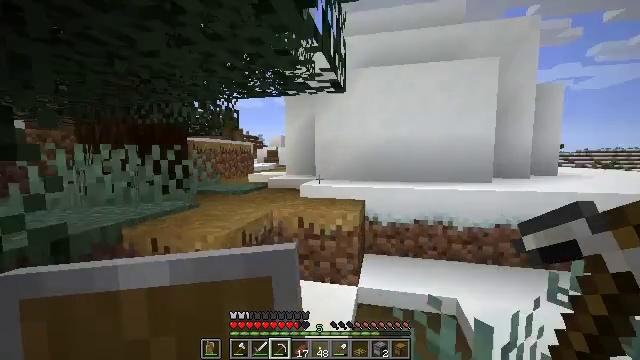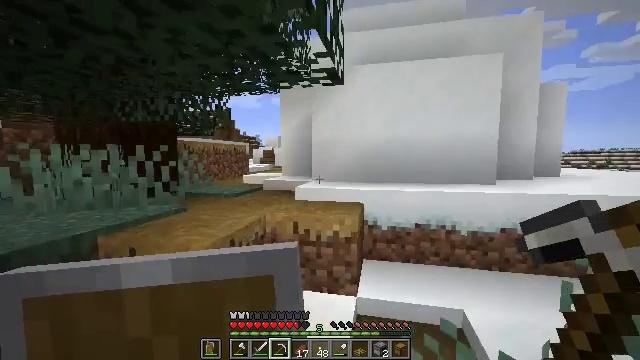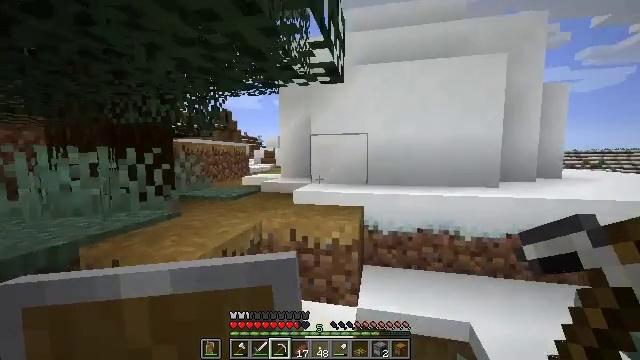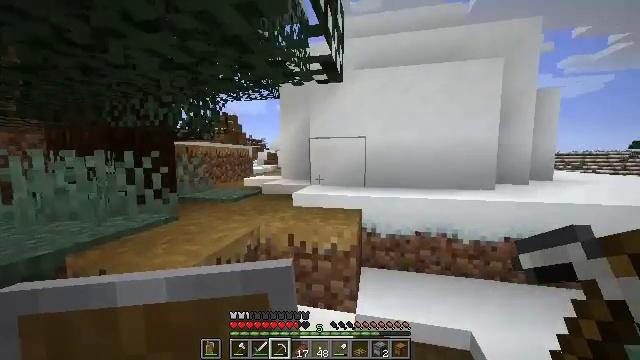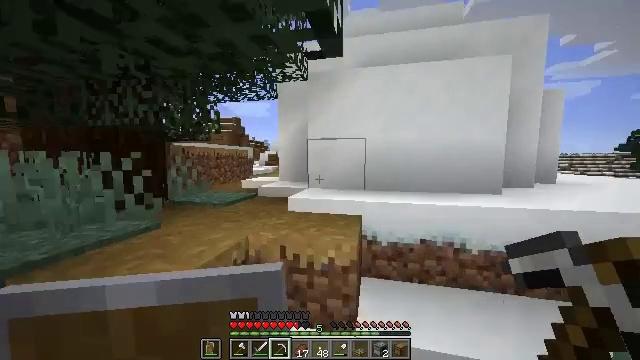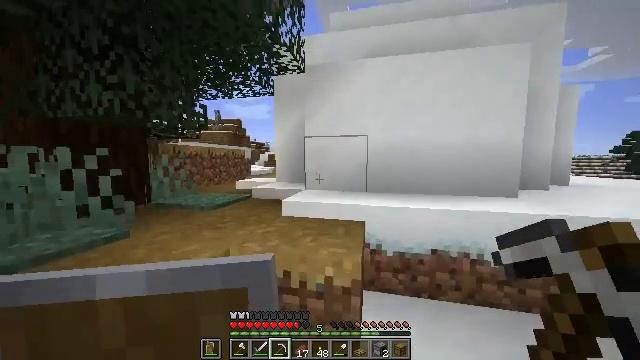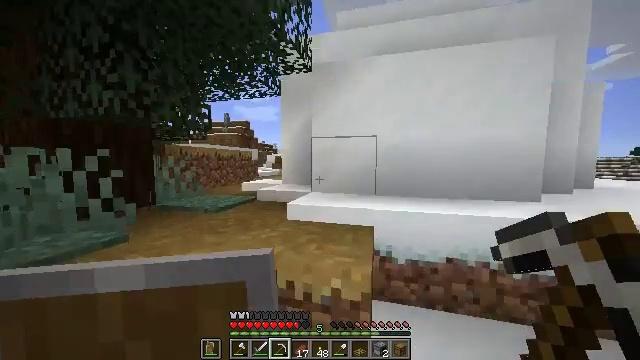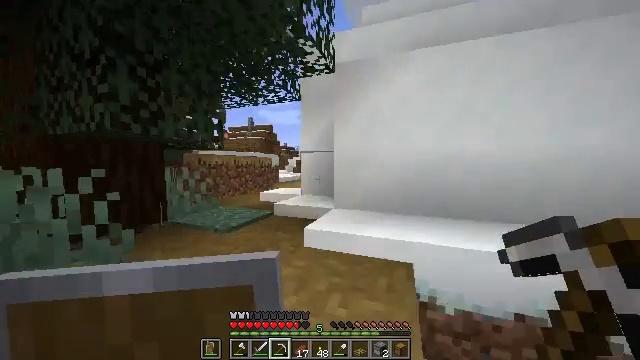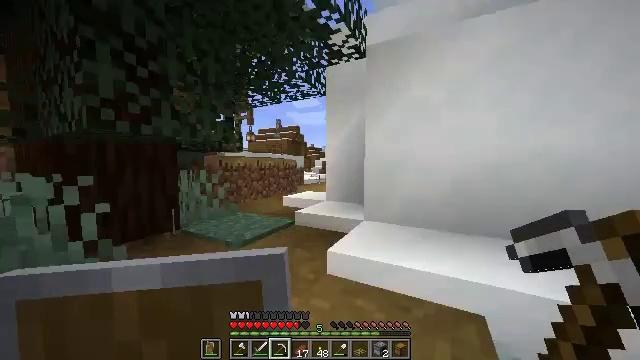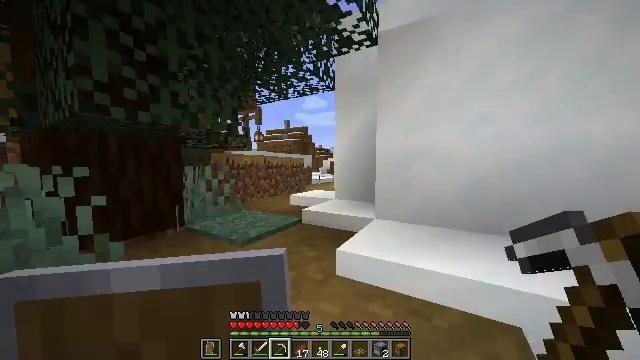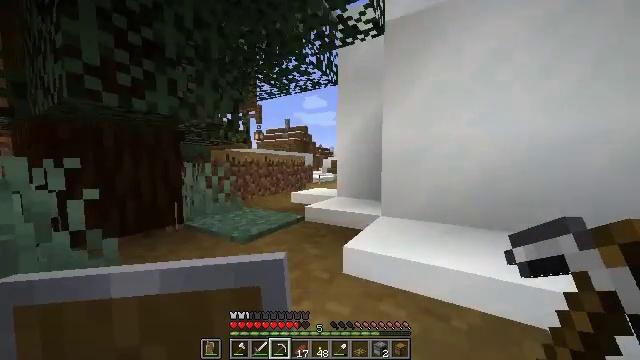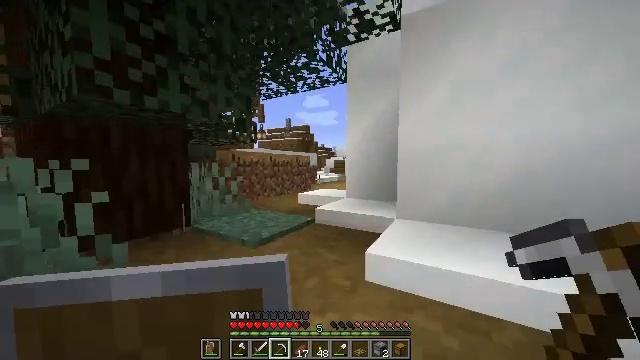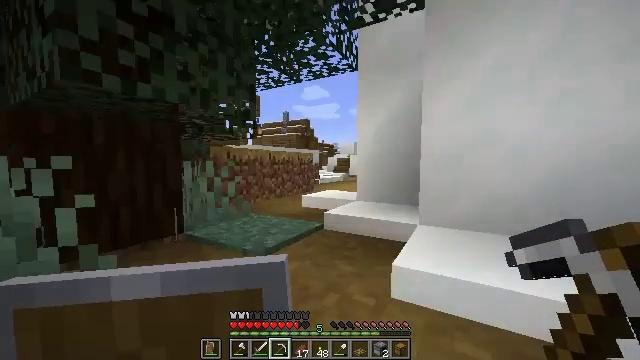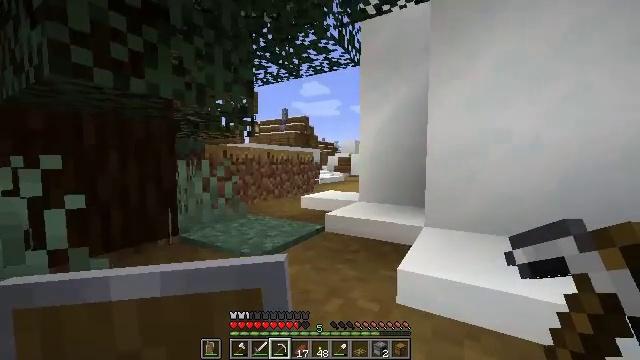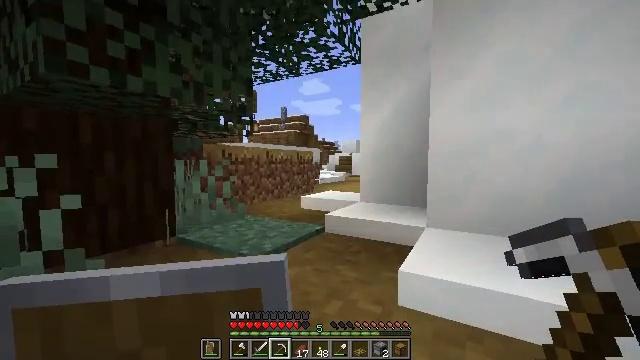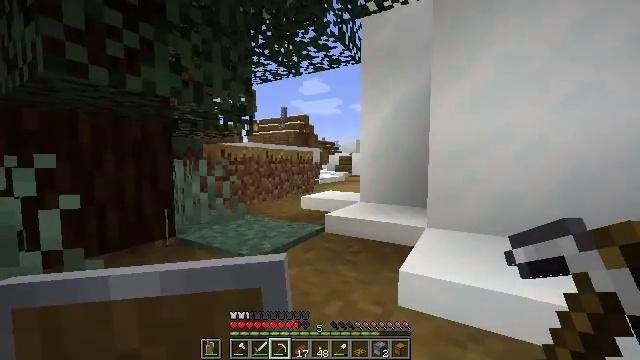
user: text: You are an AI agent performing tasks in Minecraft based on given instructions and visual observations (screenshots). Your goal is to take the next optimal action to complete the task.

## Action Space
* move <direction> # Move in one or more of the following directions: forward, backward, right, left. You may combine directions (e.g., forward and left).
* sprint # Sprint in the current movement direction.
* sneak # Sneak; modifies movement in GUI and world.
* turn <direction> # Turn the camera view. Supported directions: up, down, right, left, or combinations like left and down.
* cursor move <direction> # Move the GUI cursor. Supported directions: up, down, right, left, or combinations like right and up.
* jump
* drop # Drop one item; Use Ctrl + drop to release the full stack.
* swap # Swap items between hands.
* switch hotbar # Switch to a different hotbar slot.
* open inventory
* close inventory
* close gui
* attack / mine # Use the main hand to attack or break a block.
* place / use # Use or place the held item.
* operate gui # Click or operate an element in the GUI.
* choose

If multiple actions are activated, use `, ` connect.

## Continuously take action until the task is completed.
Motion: motion action
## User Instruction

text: Break the lantern to collect it.
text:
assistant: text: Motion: move forward, sprint
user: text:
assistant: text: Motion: move forward, sprint
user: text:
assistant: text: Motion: move forward, sprint
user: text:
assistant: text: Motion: move forward
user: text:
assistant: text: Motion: move forward
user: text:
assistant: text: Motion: move forward, turn left
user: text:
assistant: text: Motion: move forward, turn left, jump
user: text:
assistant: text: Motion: move forward, turn left, jump
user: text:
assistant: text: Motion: move forward, turn left, jump
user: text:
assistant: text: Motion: move forward, jump
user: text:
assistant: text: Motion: move forward, jump
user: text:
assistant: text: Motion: move forward
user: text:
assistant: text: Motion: move forward
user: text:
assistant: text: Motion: move forward
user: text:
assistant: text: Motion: move forward
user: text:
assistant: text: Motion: move forward
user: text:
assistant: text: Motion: move forward
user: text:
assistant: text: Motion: move forward and move right
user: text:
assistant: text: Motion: move forward and move right, jump
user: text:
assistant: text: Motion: move forward and move right, jump
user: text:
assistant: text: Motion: move forward and move right, jump
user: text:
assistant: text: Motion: move forward and move right, turn left and up, jump
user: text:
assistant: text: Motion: move forward and move right, turn left and up, jump
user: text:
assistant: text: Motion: move forward and move right, turn left and up
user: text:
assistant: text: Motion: move forward and move right, attack / mine
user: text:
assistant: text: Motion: move forward, attack / mine
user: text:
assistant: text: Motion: move forward, attack / mine
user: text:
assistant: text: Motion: move forward, attack / mine
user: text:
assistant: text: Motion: move forward, attack / mine
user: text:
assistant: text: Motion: move forward